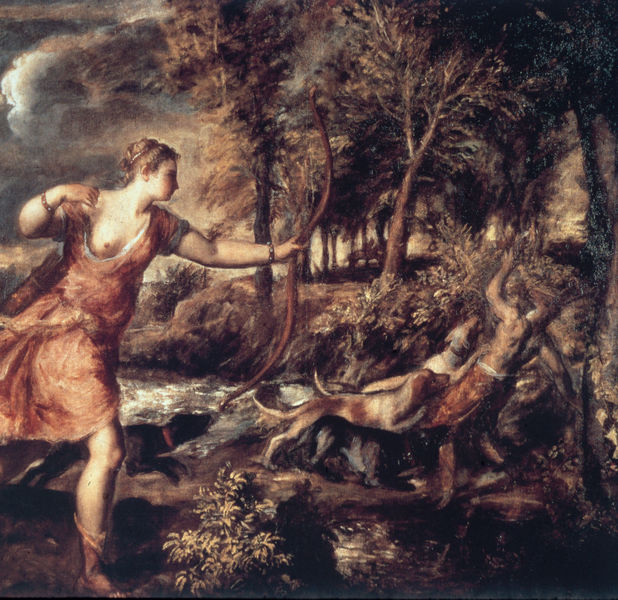
Titel: Actaeon und Diana
Künstler: Tiziano Vecellio
Standort: London
Institution: National Gallery
Schlagwörter: baum, blau, blätter, dunkel, gemälde, haut, himmel, laub, mann, nackt, schatten, wasser, weiß, wolken, aquarell, baumstämme, bäume, fluss, grün, landschaft, menschen, ocker, see, ufer, abend, bewegung, braun, brust, busen, frau, frisur, grau, haar, kleid, nacht, orange, schmuck, hund, hunde, rot, tiere, weg, wolke, beige, rock, hose, barock, mensch, tod, öl, bach, erde, natur, busch, büsche, gebüsch, gewässer, boden, gewand, haare, pflanzen, renaissance, wald, kinder, bewölkt, schwanz, schweif, bein, brüste, dutt, wellen, bogen, schuhe, moderne, farben, haarband, reißend, romantik, ölgemälde, sturm, stämme, wild, sandalen, junge, brustwarze, knie, flucht, mond, fuss, dynamik, lauf, schlange, stiefel, allegorie, mythologie, tizian, göttin, jagd, armband, armreif, beute, hirsch, jäger, jagdhund, götter, amazone, griechisch, metamorphose, verwandlung, mittelalter, nymphen, griechenland, jagdhunde, jagt, naturalistisch, opfer, hatz, meute, amor, klassik, köcher, pfeil, beissen, acteon, akteon, aktäon, artemis, bad der diana, bogenschießen, chasse, diana, diana und aktäon, diane, drängen, dunkle farben, eber, feil, hatzjagd, hetze, jagdgöttin, jagen, jägerin, pfeile, reissen, schießen, schnelligkeit, titien, treffer, vorwärts, baäume, trophäe, jagdszene, hetz, romantil, daphne, greichenland, tötet, pfeil bogen, jad, götin, hudne, brrust, hhunde, calypso, lbäume, schützin, dünster, jagdbogen, göttin der jagd